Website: home-depot
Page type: customer-info-address
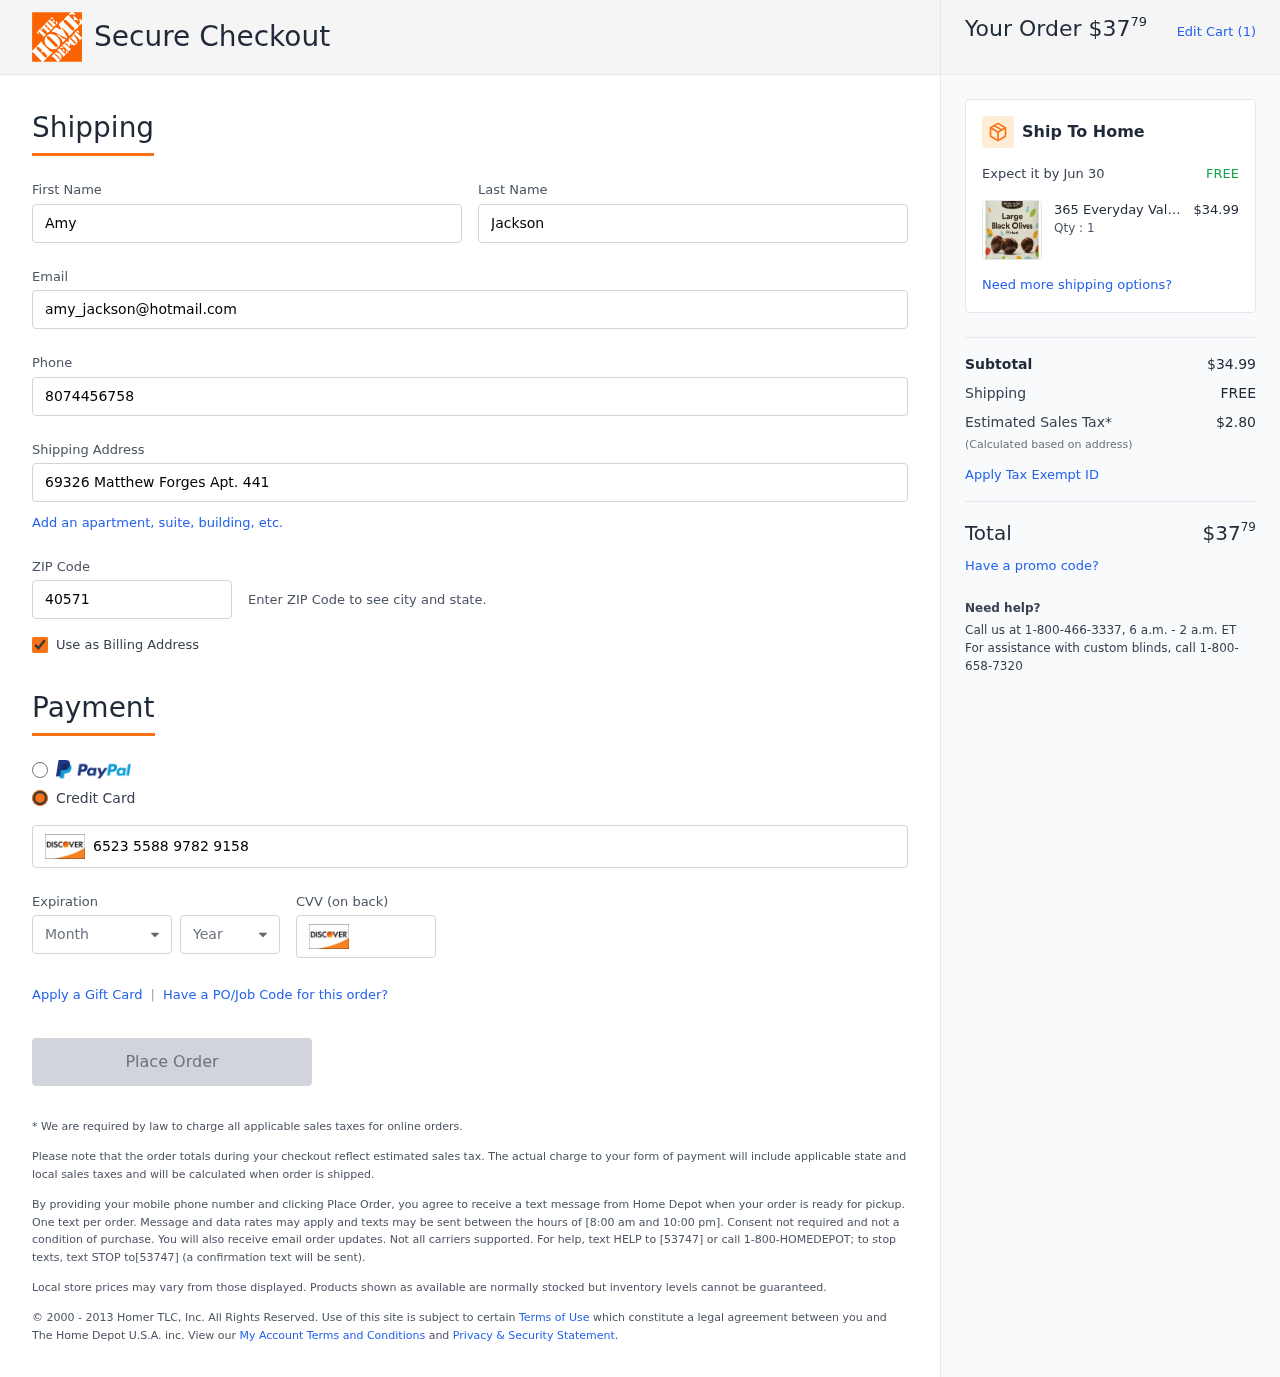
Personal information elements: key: PII_CARD_CVV
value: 199
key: PII_CARD_EXPIRY_MONTH
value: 07
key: PII_CARD_EXPIRY_YEAR
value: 30
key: PII_CARD_NUMBER
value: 6523 5588 9782 9158
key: PII_EMAIL
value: amy_jackson@hotmail.com
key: PII_FIRSTNAME
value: Amy
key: PII_LASTNAME
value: Jackson
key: PII_PHONE
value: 8074456758
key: PII_POSTCODE
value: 40571
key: PII_STREET
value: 69326 Matthew Forges Apt. 441
Product elements: key: PRODUCT1_BRAND
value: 365 Everyday Value
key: PRODUCT1_NAME
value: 365 Everyday Value, Pitted Black Olives, Large, 6 oz
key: PRODUCT1_PRICE
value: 34.99
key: PRODUCT1_QUANTITY
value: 1
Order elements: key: ORDER_TOTAL
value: $3779
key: ORDER_NUM_ITEMS
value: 1
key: ORDER_DELIVERY_DATE
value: Jun 30
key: ORDER_SUBTOTAL
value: $34.99
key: ORDER_SHIPPING_COST
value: FREE
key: ORDER_TAX
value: $2.80